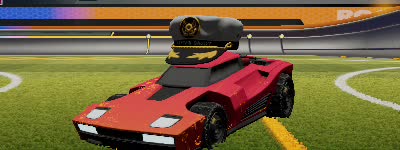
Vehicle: breakout